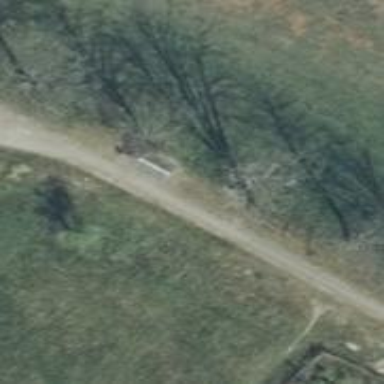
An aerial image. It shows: Picnic table suitable for tourists.